Field crop: maize
Growth stage: 2
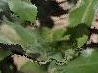
Species: maize